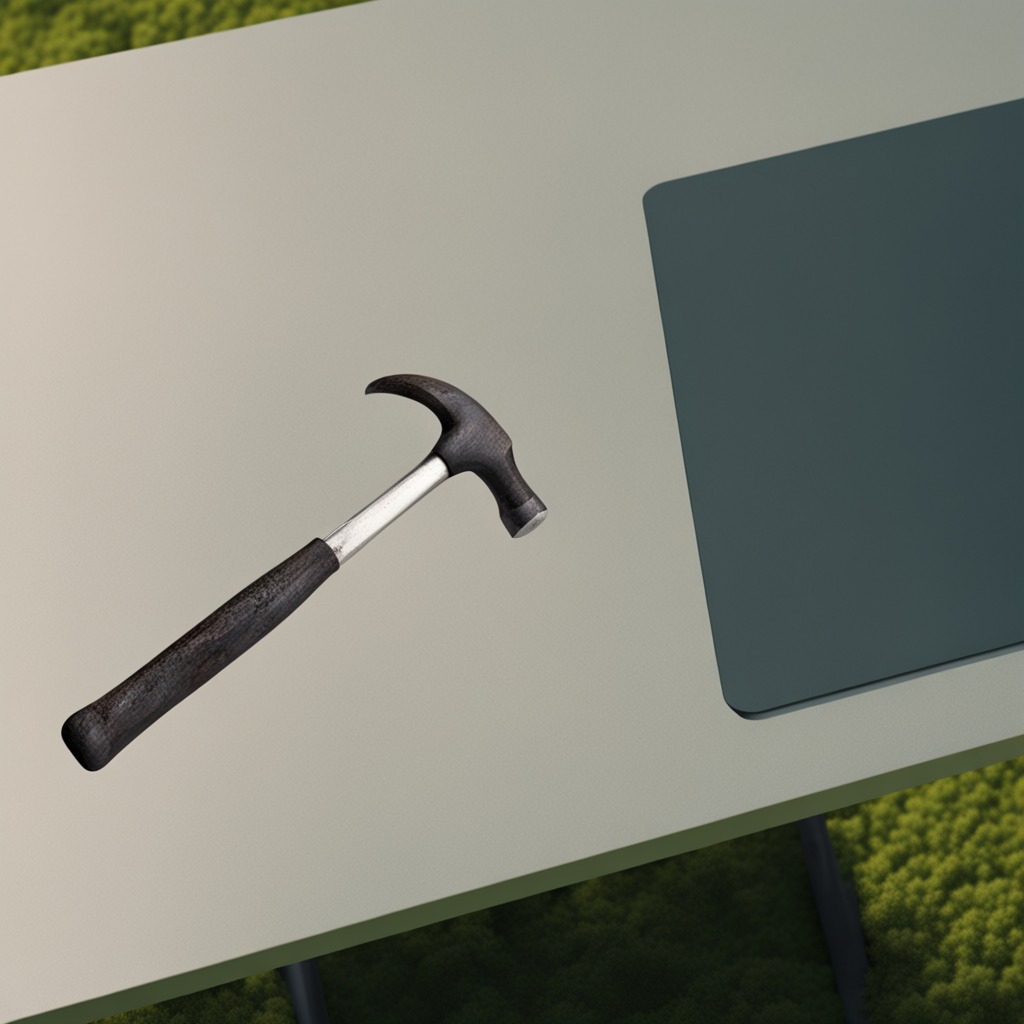
A hammer lies on a clean utility table in a temporary outdoor tool station afternoon light present textured surface